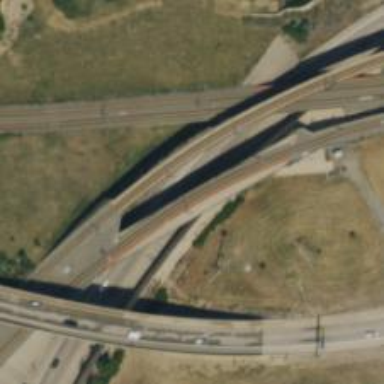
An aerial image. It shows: Bridge for light rail railway with electrified contact lines.